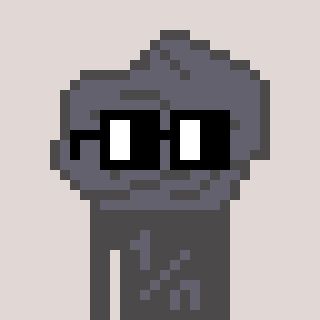
a pixel art character with square black glasses, a rock-shaped head and a grayscale-colored body on a warm background